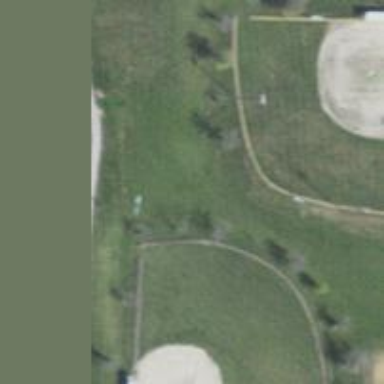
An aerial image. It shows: Baseball pitch for leisure land activities.